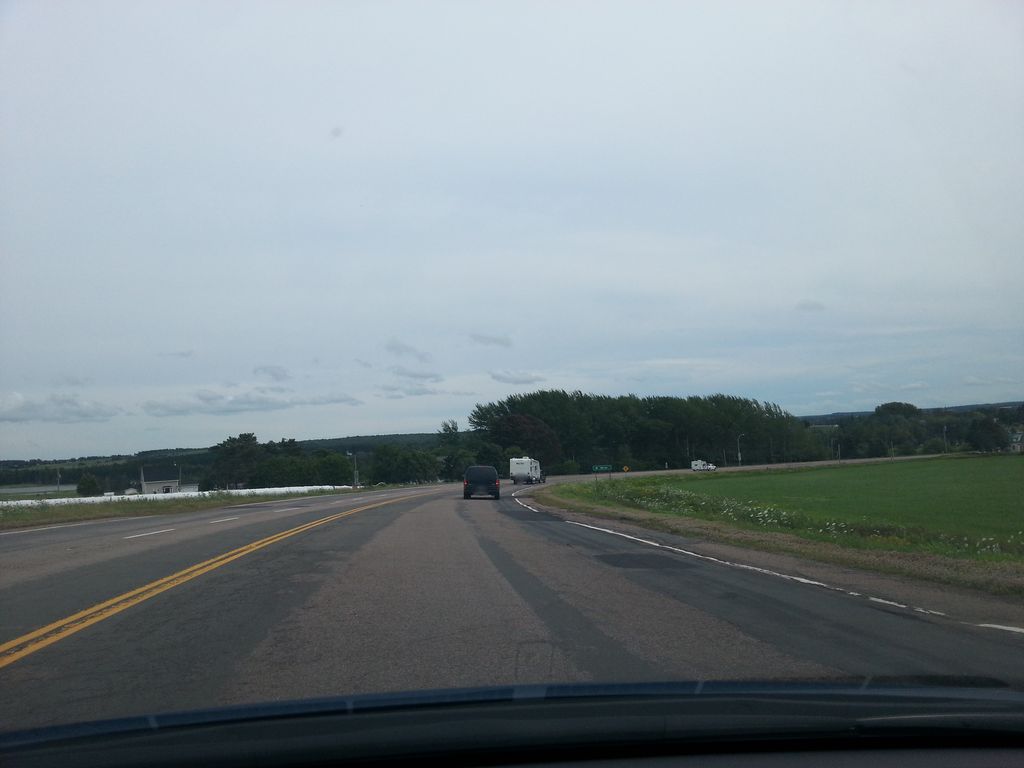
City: charlottetown